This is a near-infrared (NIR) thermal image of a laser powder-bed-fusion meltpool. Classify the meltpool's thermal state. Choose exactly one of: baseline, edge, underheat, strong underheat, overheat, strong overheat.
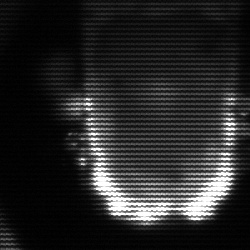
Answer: baseline